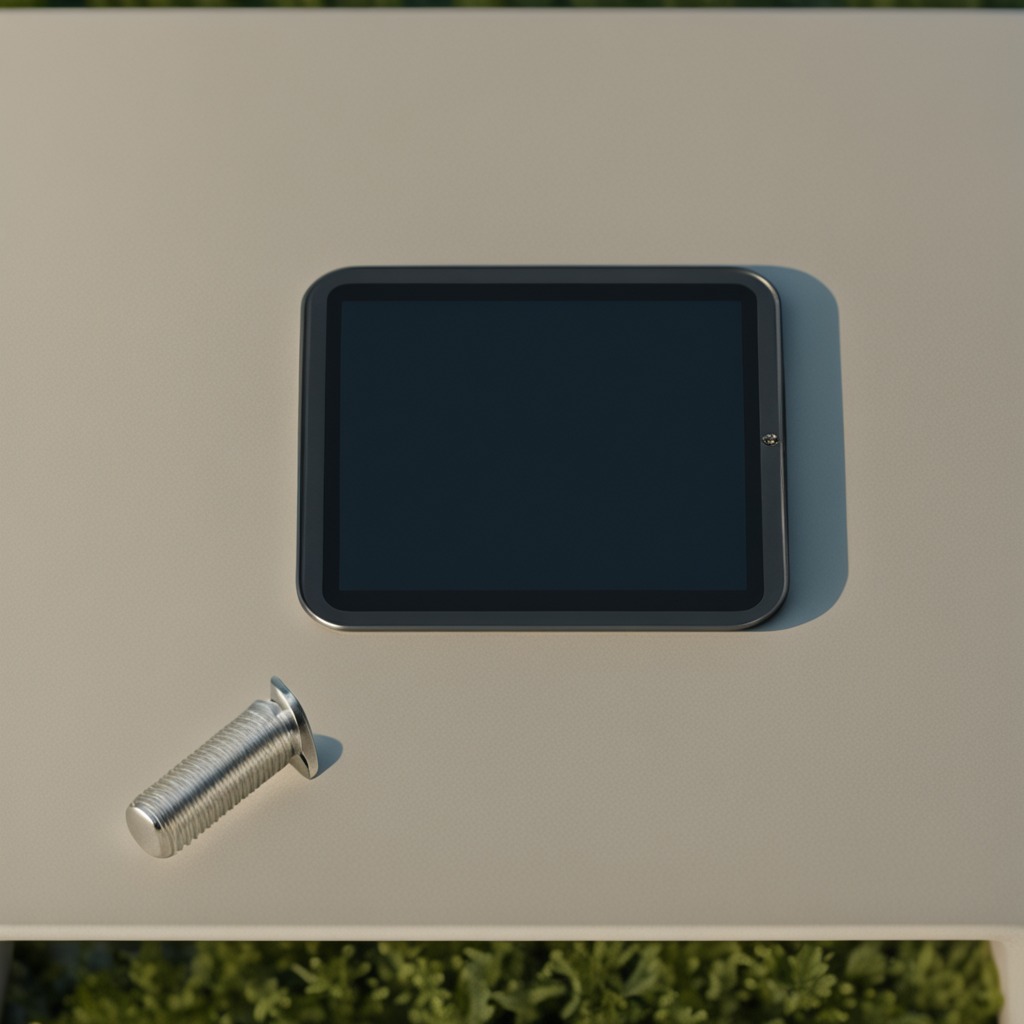
A metal screw lying on the textured surface of the utility table.